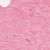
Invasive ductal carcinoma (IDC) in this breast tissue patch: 0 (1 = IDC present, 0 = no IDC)